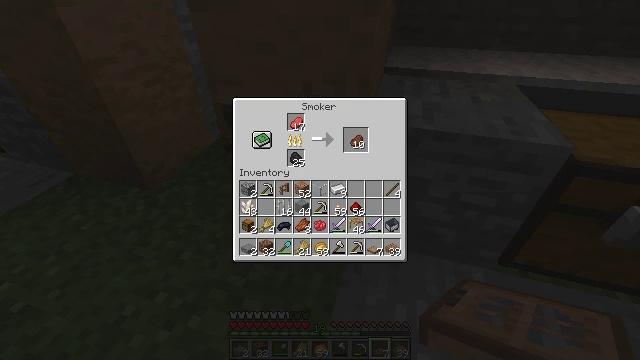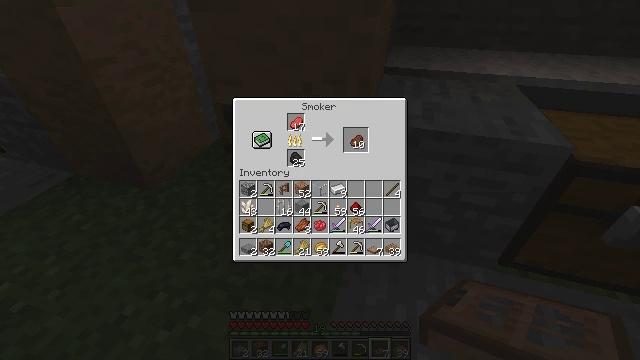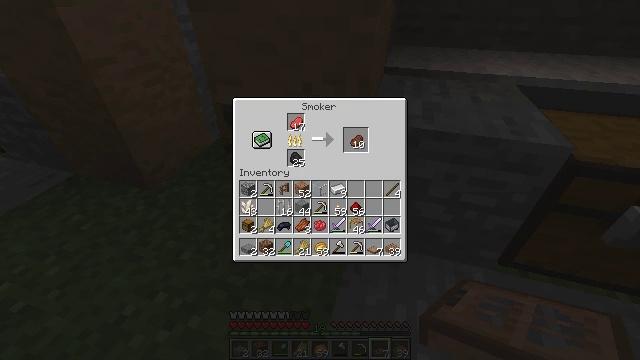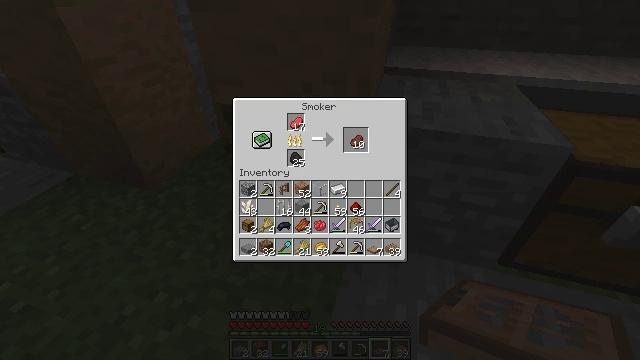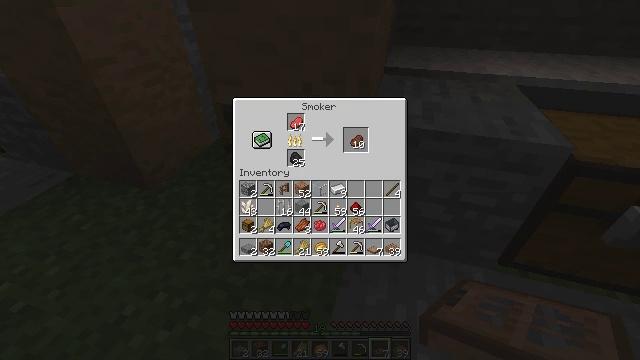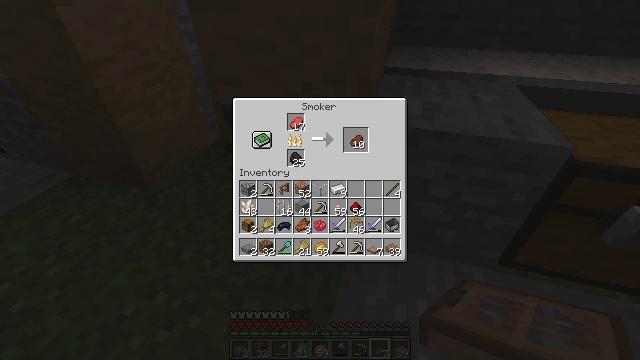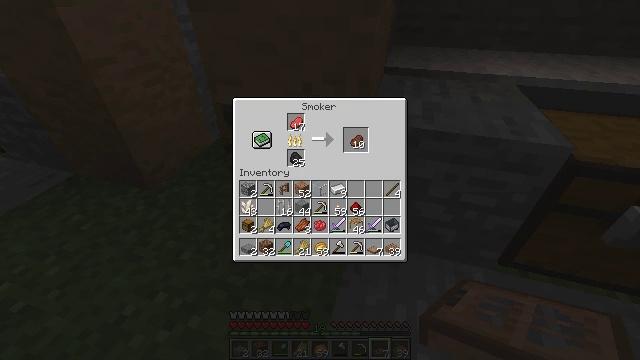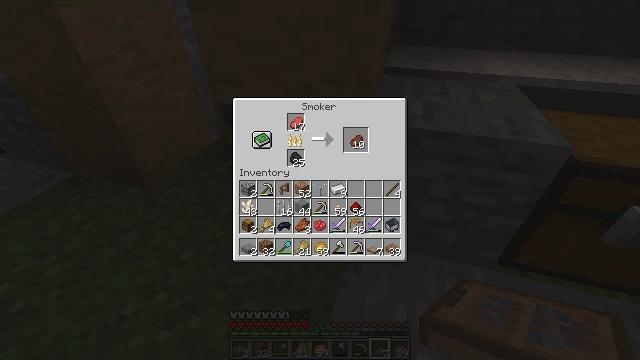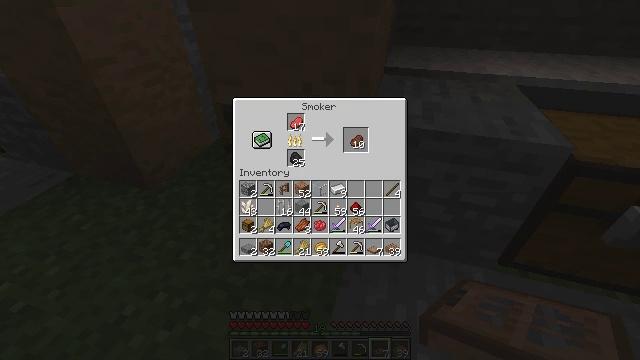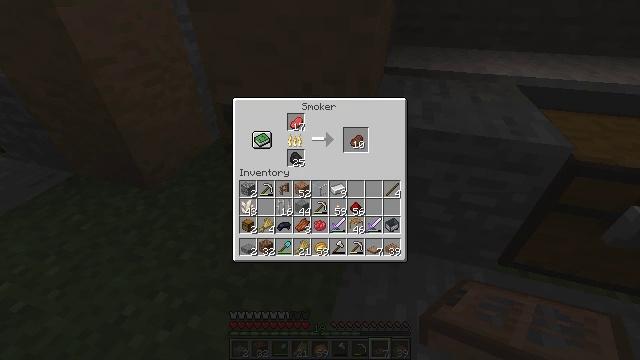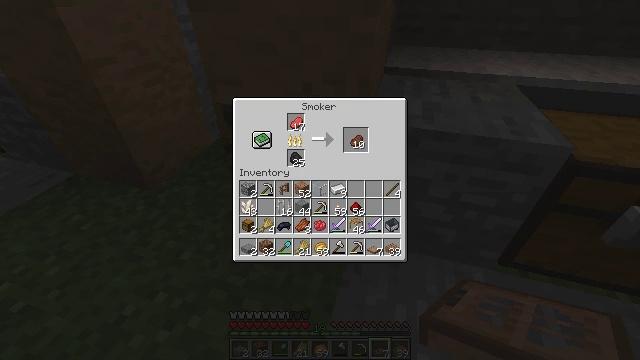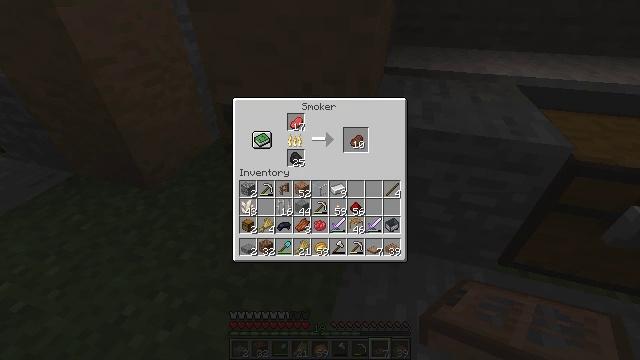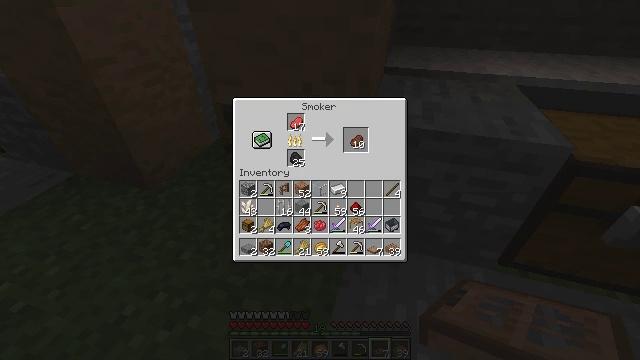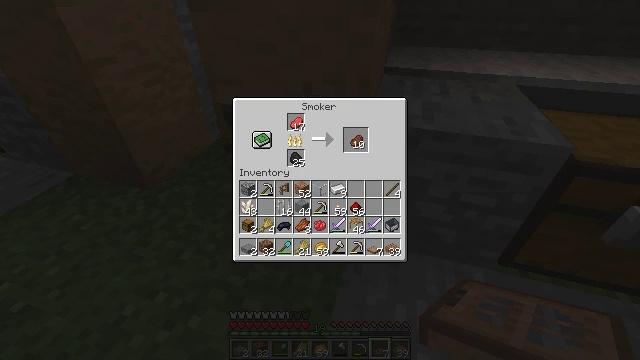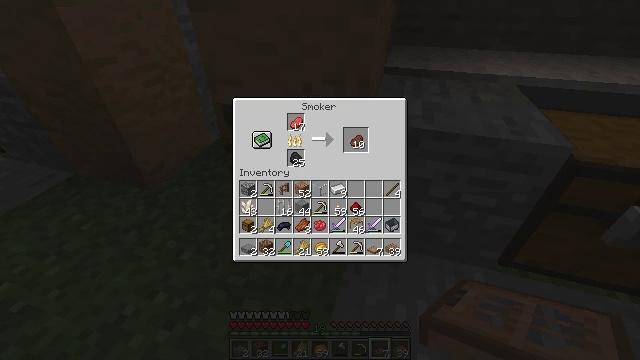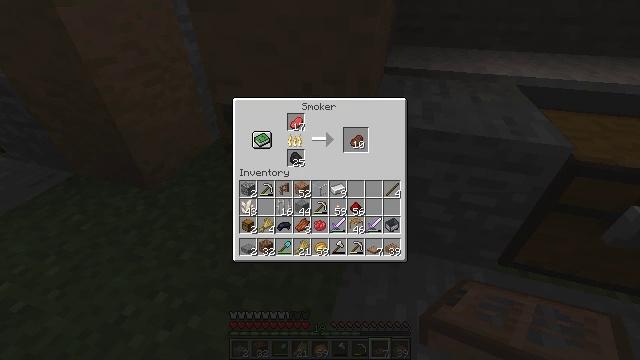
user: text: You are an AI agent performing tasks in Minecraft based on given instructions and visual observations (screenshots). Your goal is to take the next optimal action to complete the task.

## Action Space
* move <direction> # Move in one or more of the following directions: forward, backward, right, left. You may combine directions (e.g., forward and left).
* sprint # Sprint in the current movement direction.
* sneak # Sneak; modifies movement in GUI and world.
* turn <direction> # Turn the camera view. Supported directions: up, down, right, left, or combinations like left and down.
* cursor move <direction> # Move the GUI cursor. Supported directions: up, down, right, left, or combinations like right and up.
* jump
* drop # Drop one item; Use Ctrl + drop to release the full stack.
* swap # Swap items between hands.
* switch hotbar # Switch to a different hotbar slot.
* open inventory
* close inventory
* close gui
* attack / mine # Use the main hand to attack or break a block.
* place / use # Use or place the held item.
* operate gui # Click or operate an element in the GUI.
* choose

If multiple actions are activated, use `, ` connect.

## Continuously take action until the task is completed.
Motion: motion action
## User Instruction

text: Obtain stripped jungle log by chopping it down.
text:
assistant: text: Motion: no_op
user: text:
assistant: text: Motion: no_op
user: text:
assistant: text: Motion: no_op
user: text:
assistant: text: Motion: no_op
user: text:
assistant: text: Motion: no_op
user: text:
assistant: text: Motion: no_op
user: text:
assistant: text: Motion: no_op
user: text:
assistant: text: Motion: no_op
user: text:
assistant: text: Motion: no_op
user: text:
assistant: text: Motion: no_op
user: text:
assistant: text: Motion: no_op
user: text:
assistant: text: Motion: no_op
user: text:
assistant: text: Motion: no_op
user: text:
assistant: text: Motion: no_op
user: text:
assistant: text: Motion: no_op
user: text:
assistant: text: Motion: no_op
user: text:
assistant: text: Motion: no_op
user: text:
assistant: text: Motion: no_op
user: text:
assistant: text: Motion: no_op
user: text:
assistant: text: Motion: no_op
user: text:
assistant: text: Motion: no_op
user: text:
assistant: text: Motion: no_op
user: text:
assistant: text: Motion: no_op
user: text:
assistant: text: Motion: no_op
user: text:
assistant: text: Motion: no_op
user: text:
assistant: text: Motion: no_op
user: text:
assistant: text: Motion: no_op
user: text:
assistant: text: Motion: no_op
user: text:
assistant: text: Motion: no_op
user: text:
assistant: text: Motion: no_op